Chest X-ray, PA view. Patient: 31 years old, sex M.
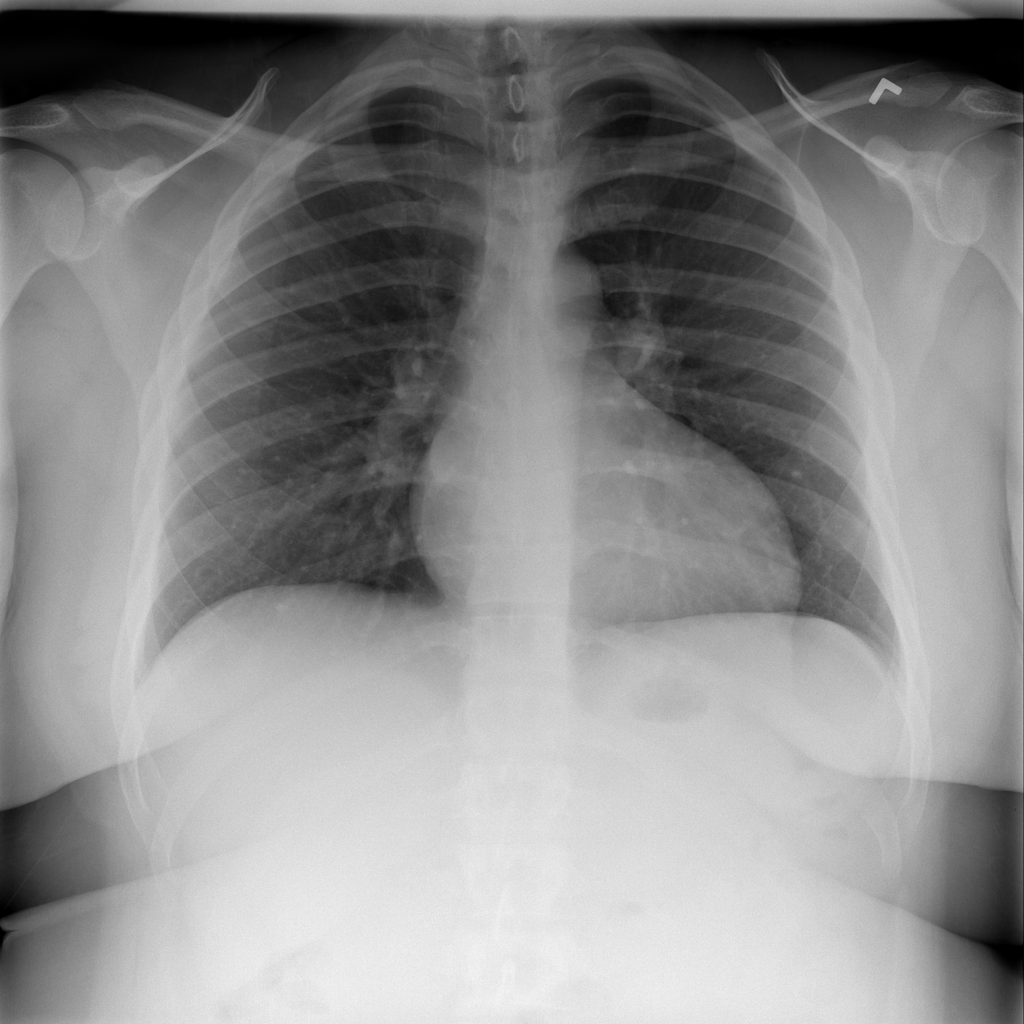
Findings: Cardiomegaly